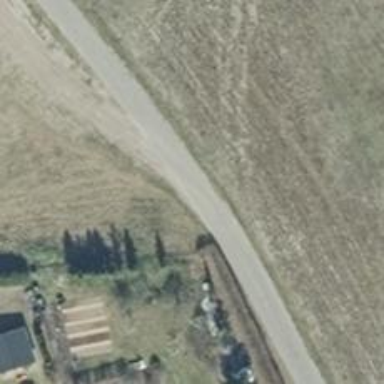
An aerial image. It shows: Agricultural track with grade2 surface. Only agricultural vehicles are allowed on this road.